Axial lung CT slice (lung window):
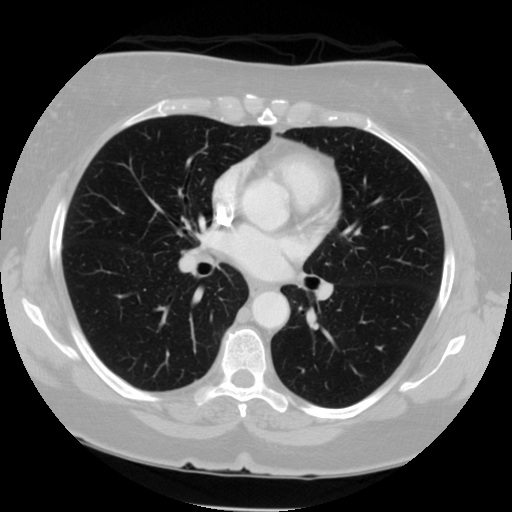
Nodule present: no